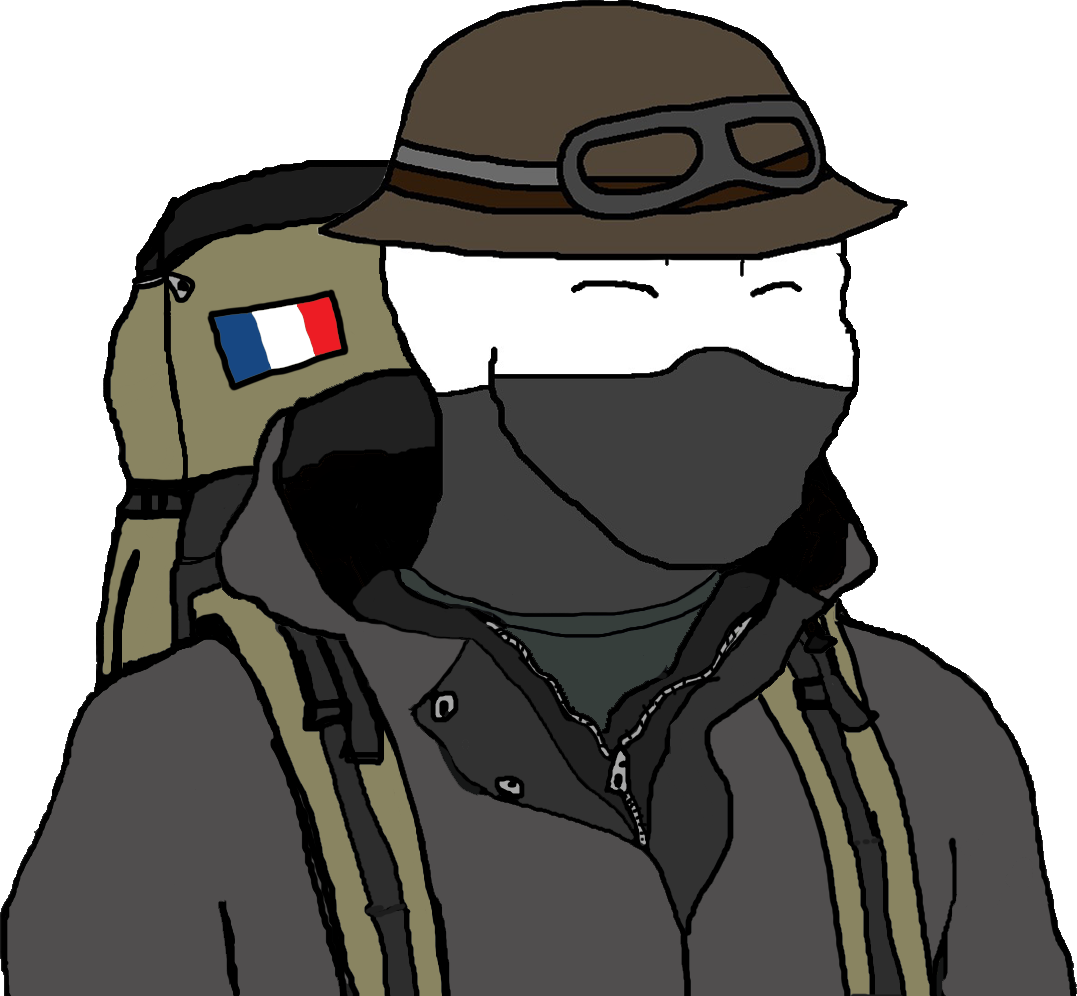
Label: 5_Bloomer